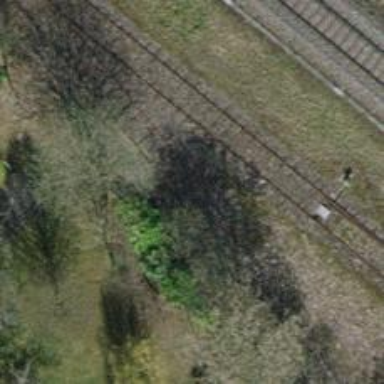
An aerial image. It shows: Single-track spur railway line.